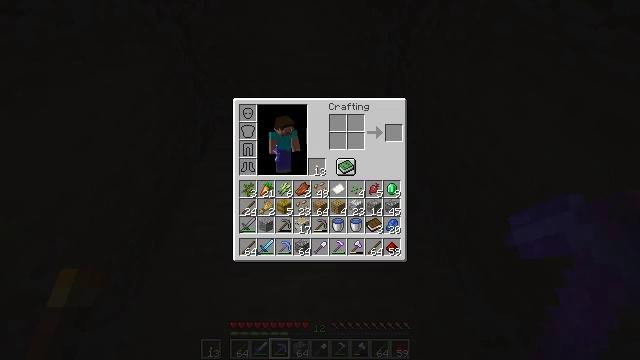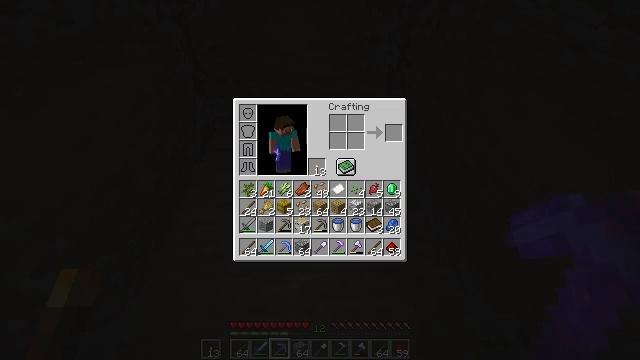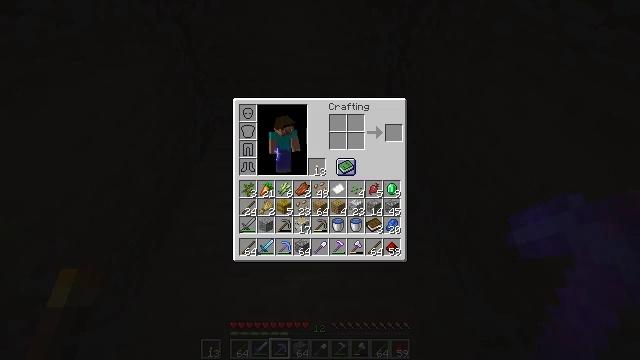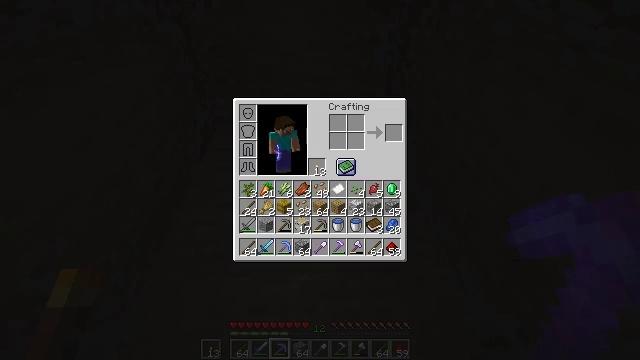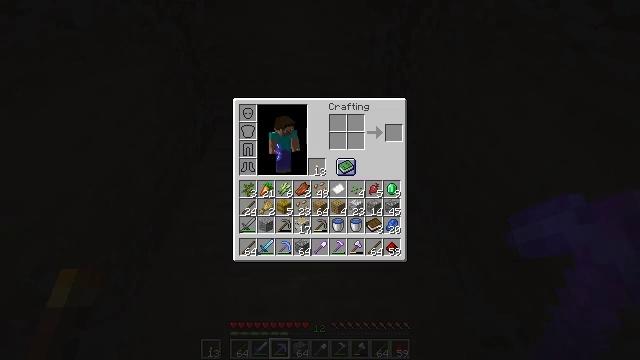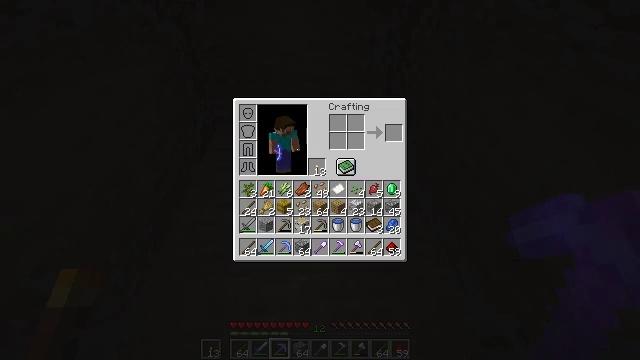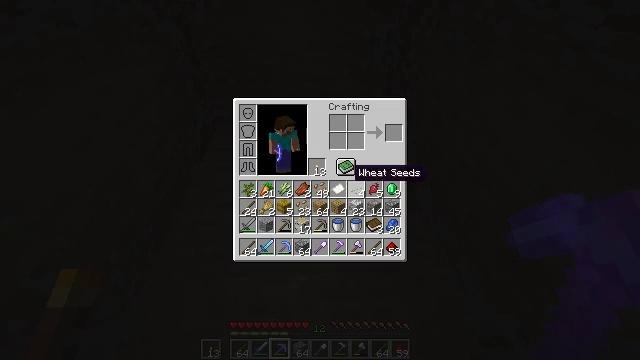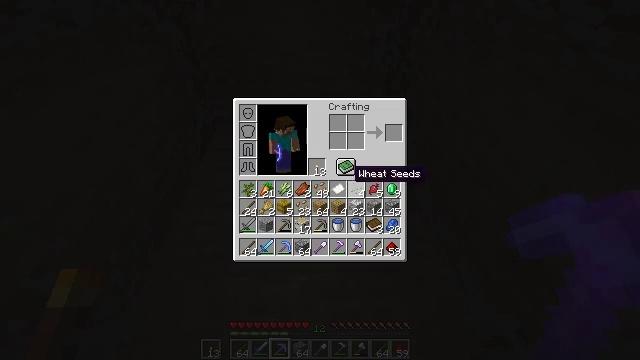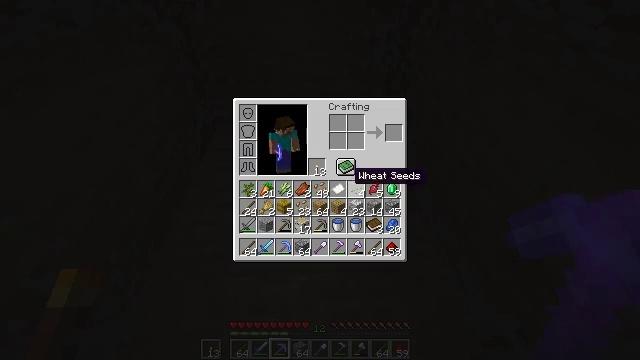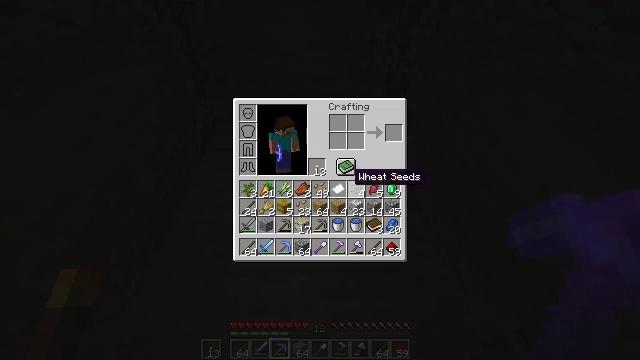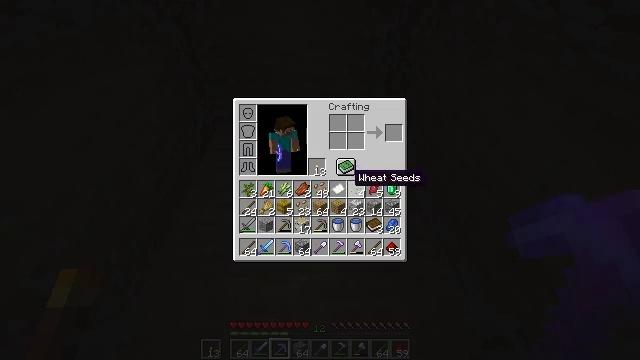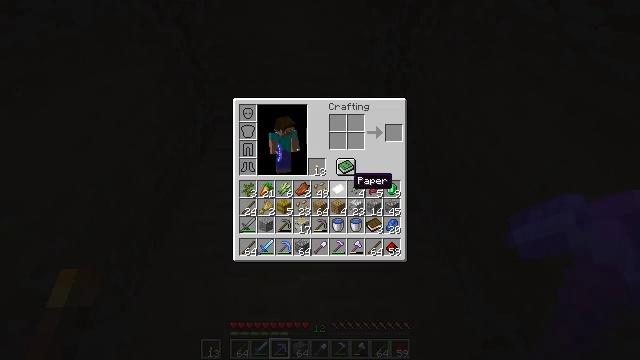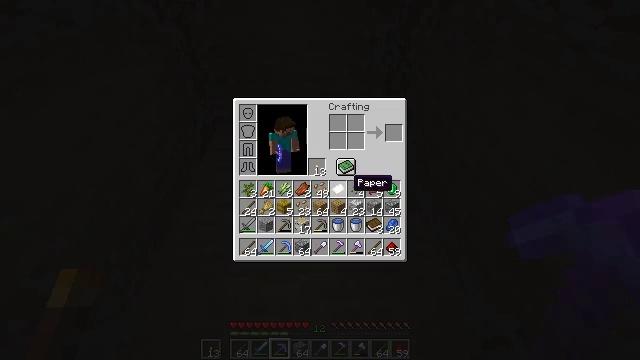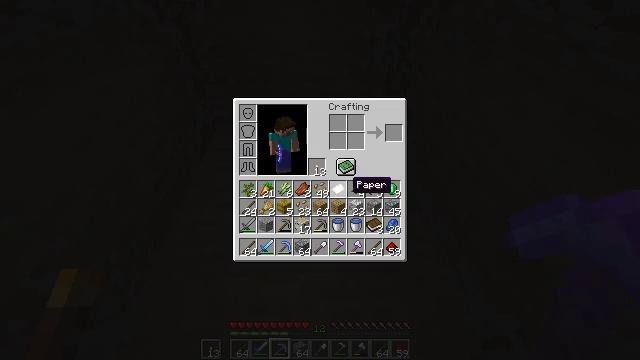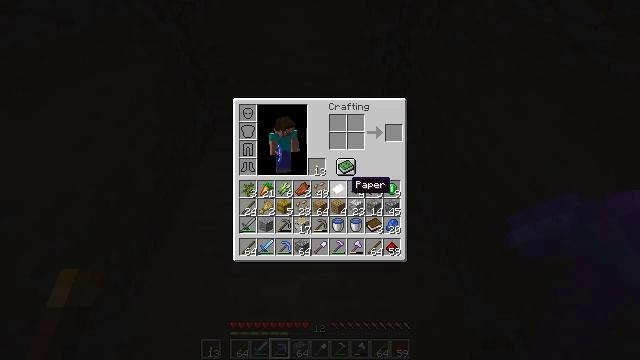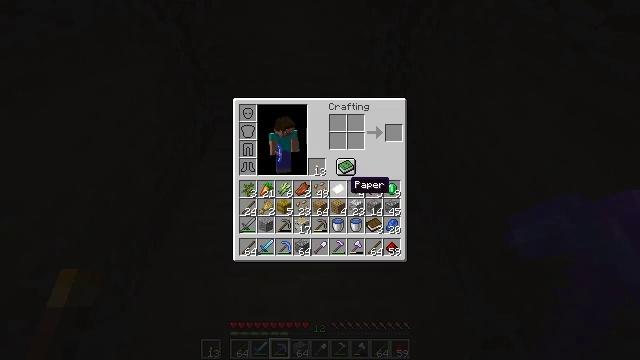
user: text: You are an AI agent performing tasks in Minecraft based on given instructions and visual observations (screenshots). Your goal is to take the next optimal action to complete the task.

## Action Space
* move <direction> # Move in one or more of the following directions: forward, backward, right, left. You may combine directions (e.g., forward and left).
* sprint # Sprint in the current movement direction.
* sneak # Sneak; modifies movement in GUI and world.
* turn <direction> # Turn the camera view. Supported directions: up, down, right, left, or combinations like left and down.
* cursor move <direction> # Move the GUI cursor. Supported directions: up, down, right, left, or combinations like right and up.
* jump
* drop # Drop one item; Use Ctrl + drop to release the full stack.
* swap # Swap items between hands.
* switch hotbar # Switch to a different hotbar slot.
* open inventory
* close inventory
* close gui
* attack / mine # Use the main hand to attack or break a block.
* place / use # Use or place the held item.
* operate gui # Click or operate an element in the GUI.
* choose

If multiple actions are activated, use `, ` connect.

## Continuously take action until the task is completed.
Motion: motion action
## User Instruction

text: Extract gold ore from the mine.
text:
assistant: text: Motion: no_op
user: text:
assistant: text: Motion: cursor move right
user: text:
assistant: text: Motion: no_op
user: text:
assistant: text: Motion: no_op
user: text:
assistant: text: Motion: no_op
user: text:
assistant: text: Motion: no_op
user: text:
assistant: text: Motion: no_op
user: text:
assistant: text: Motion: no_op
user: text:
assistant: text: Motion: no_op
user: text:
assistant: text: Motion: no_op
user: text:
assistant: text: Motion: no_op
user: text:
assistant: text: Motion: no_op
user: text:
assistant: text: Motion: no_op
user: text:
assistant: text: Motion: no_op
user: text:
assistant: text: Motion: no_op
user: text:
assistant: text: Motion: no_op
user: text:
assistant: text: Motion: no_op
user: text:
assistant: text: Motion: no_op
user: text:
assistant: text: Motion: no_op
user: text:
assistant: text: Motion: no_op
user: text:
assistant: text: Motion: no_op
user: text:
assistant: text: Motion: no_op
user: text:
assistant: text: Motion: no_op
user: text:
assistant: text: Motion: cursor move left
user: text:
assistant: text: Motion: no_op
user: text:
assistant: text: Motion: no_op
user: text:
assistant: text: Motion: no_op
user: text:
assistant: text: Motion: no_op
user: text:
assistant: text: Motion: no_op
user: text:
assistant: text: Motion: no_op